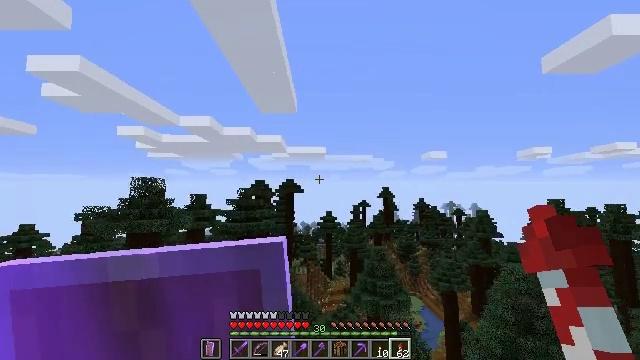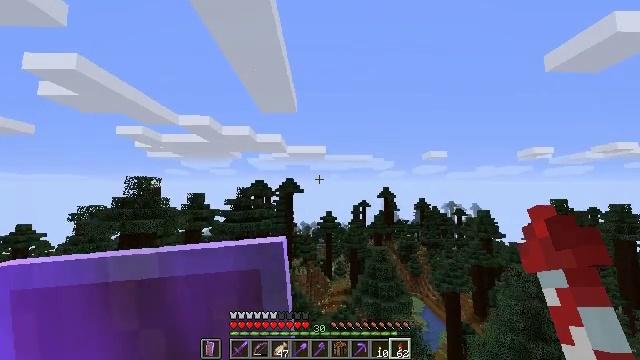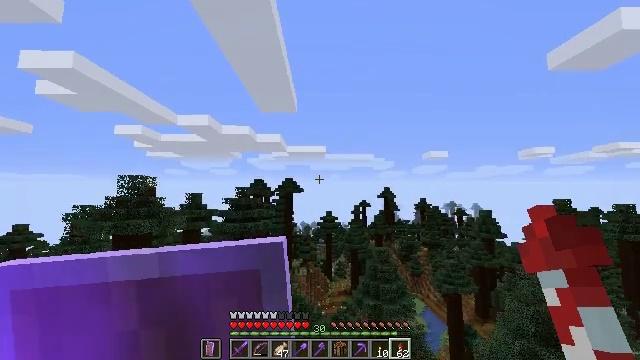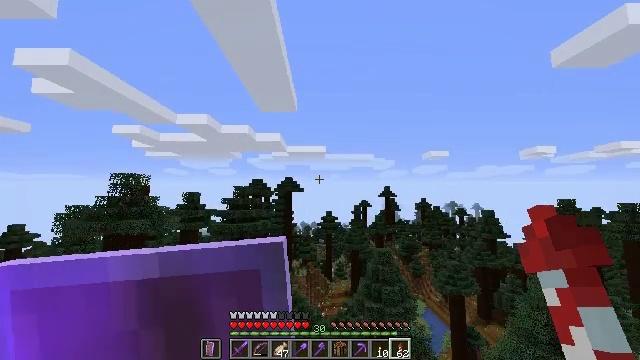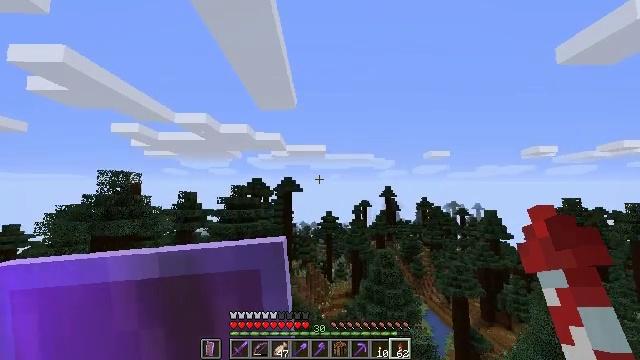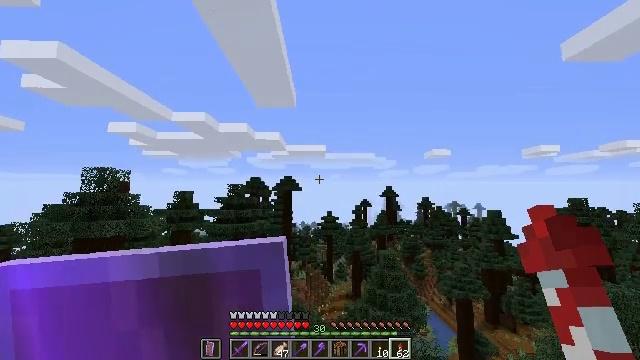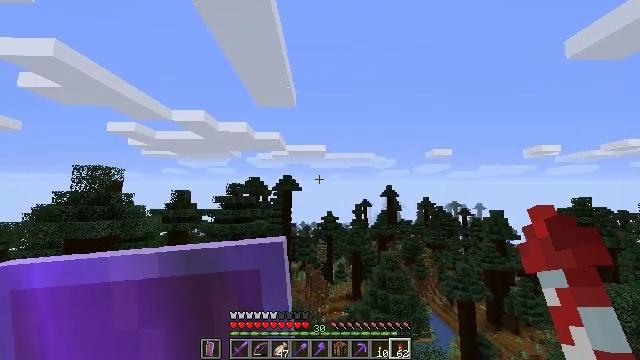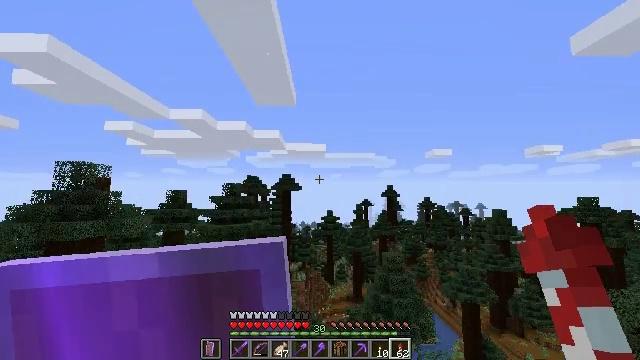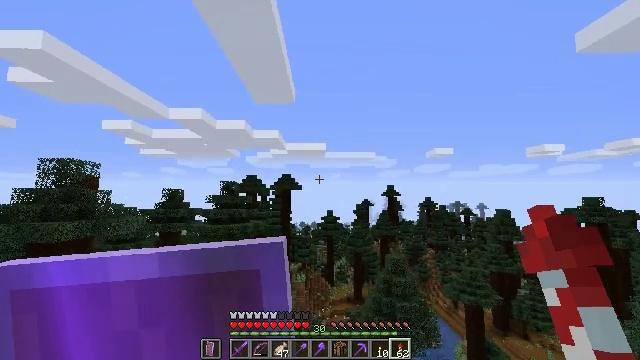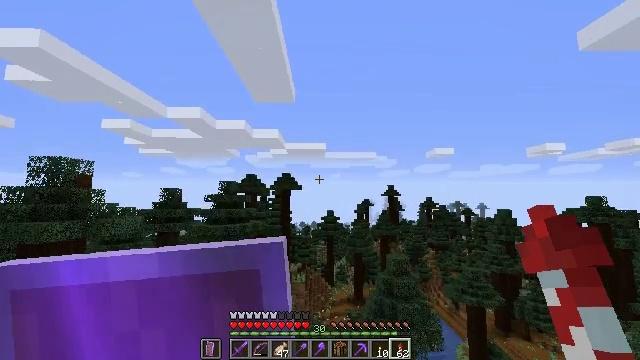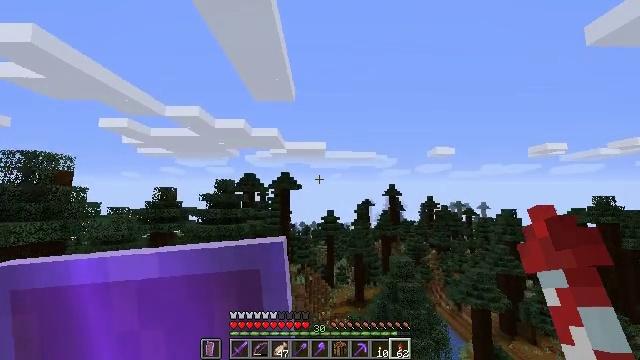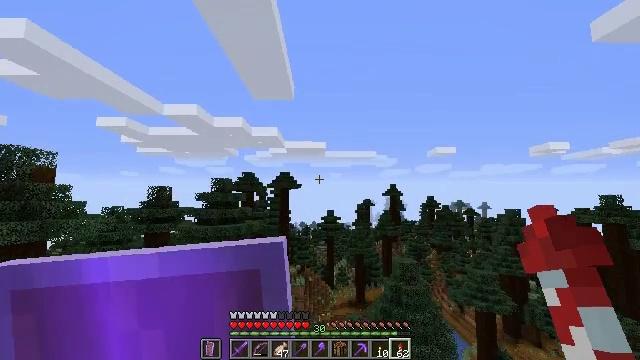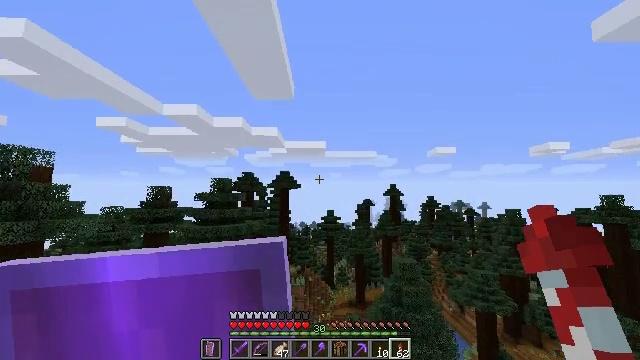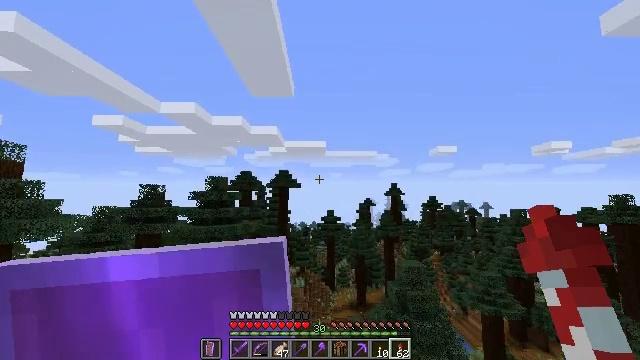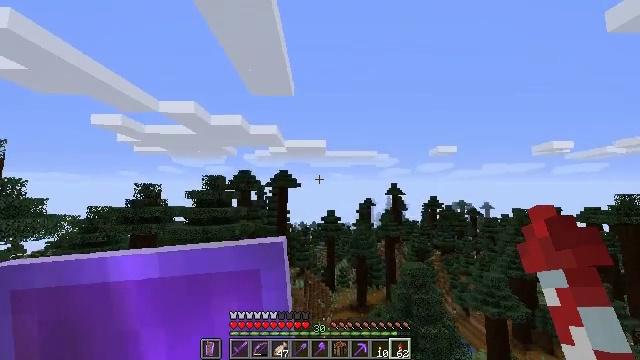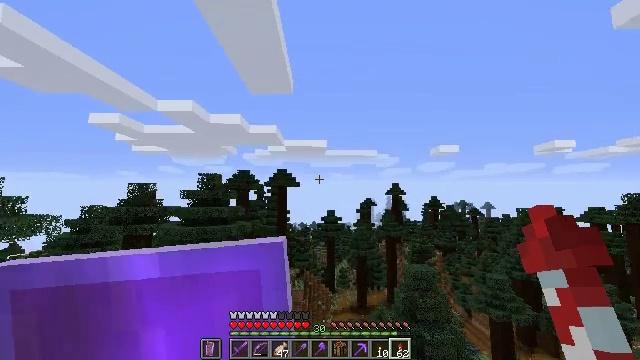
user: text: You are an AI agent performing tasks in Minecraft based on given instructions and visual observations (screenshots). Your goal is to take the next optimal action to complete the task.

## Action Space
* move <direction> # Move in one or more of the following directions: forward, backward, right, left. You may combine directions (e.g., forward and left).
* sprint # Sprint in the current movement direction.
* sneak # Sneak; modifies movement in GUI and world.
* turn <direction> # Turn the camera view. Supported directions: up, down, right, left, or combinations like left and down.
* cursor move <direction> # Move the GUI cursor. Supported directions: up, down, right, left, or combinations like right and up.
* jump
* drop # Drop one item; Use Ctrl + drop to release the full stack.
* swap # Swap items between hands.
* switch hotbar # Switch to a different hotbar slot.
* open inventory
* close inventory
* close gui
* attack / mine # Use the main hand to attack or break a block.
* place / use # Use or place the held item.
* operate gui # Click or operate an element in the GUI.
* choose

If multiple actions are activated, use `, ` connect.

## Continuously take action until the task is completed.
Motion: motion action
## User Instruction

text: Mine the sticky piston.
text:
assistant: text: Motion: move forward, sprint
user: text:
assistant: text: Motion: move forward, sprint
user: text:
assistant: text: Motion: move forward, sprint
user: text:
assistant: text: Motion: move forward, sprint
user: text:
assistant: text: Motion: move forward, sprint
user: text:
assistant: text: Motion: move forward, sprint
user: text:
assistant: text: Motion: move forward, sprint
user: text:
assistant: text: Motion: move forward, sprint
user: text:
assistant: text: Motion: move forward, sprint
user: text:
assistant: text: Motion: move forward, sprint
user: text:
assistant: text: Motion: move forward, sprint
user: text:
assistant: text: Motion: move forward, sprint
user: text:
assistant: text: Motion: move forward, sprint
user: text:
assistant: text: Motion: move forward, sprint
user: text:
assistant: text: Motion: move forward, sprint
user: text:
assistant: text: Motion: move forward, sprint, turn left
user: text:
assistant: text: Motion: move forward, sprint, turn left and down
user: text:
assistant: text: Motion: move forward, sprint
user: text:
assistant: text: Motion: move forward, sprint
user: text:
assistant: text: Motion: move forward, sprint
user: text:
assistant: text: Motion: move forward, sprint
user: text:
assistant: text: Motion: move forward, sprint
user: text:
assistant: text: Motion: move forward, sprint
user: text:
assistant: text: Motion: move forward, sprint
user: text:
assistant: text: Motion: move forward, sprint
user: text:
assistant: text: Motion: move forward, sprint
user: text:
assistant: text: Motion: move forward, sprint, turn right and down
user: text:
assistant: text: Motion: move forward, sprint, turn right and up
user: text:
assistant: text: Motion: move forward, sprint
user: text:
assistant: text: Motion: move forward, sprint